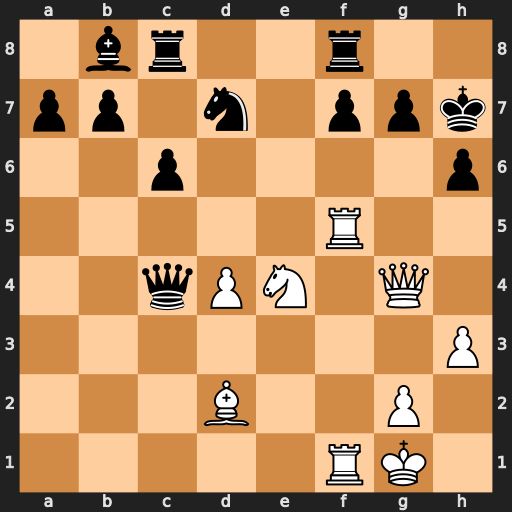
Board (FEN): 1br2r2/pp1n1ppk/2p4p/5R2/2qPN1Q1/7P/3B2P1/5RK1
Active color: w
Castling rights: -
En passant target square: -
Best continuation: Bxh6 gxh6 Ng5+ Kh8 Nxf7+ Rxf7 Rxf7